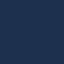
Label: SeaLake